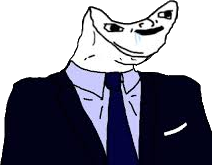
Label: 5_Brainlet